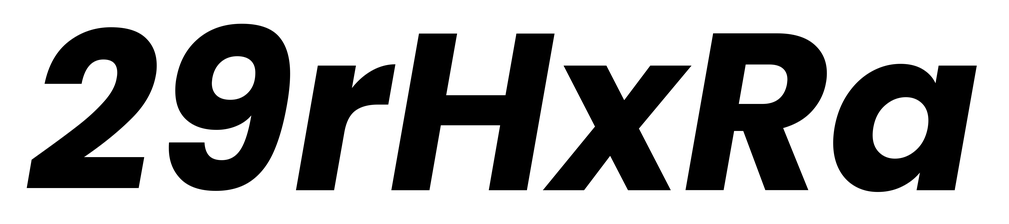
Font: Poppins-BoldItalic